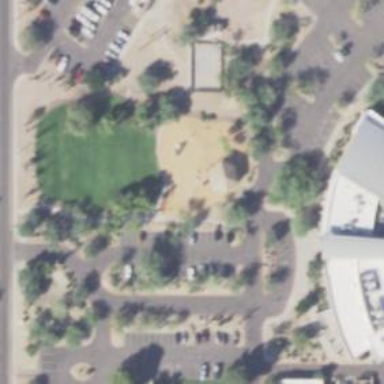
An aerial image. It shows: Playground with springy equipment.